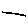
Label: line